Fundus camera: zeiss
Shooting center: midpoint
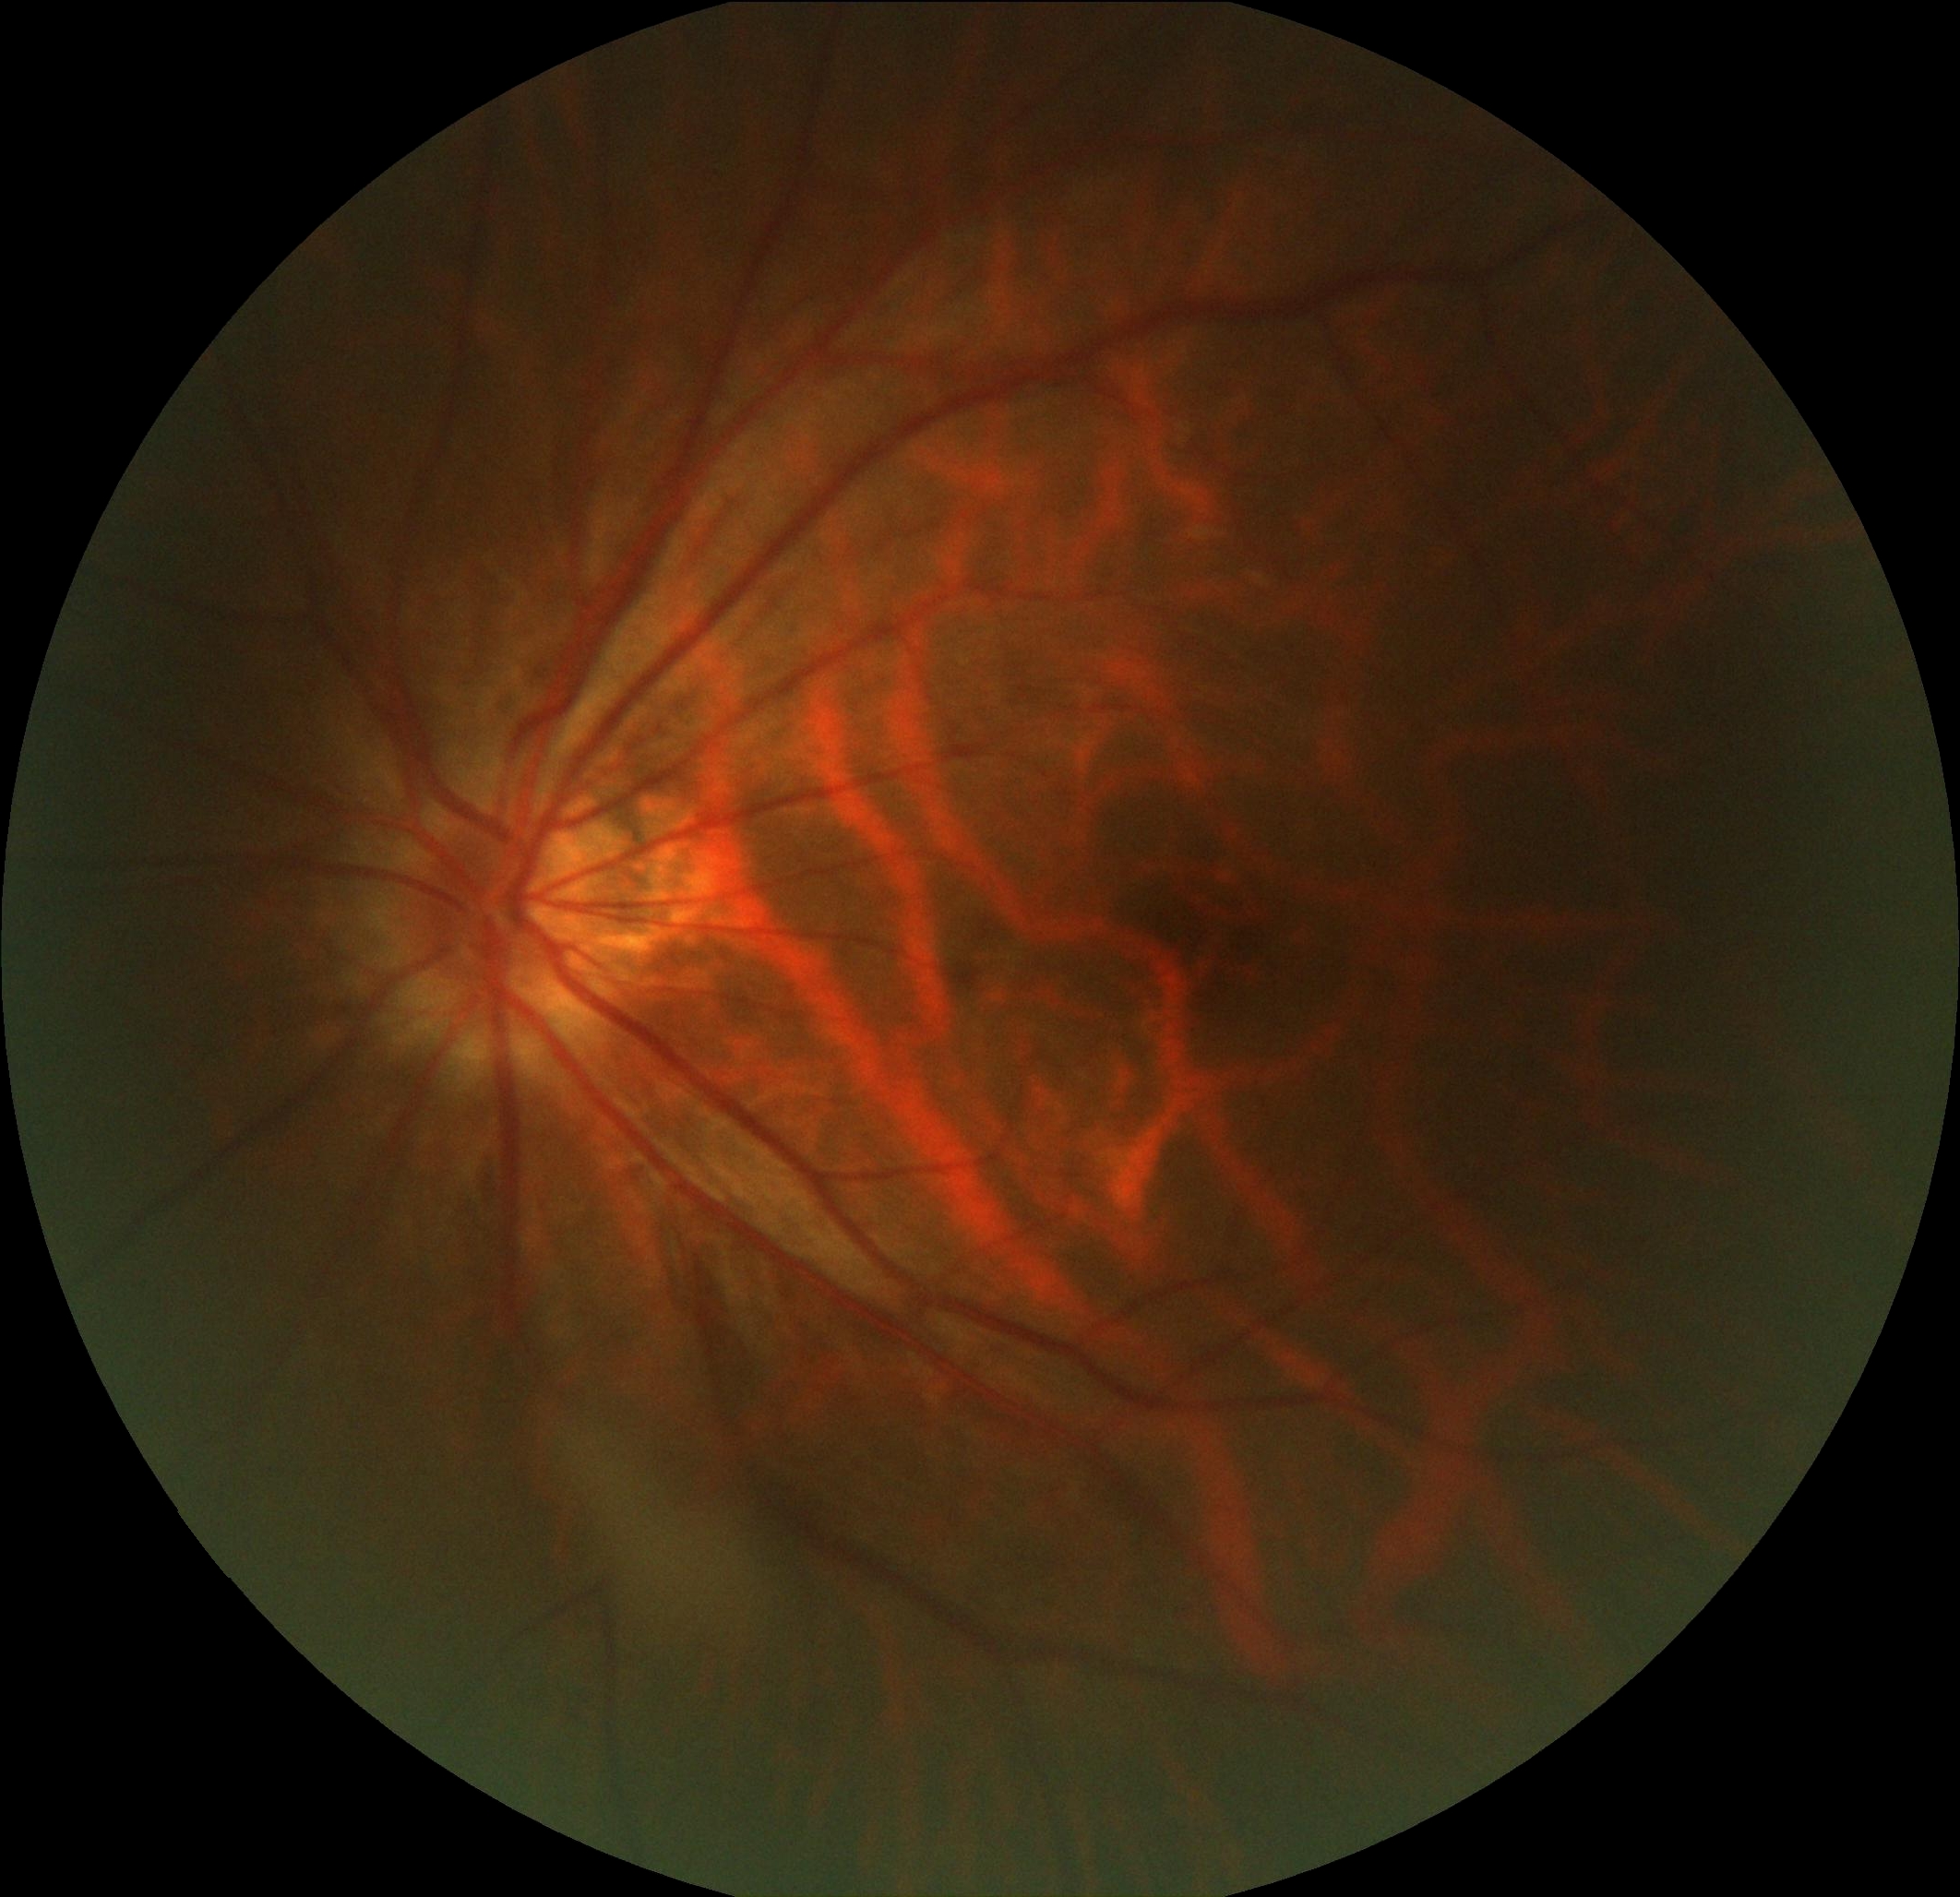
Pathologic myopia: yes
Patchy retinal atrophy: present
Retinal detachment: absent